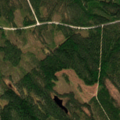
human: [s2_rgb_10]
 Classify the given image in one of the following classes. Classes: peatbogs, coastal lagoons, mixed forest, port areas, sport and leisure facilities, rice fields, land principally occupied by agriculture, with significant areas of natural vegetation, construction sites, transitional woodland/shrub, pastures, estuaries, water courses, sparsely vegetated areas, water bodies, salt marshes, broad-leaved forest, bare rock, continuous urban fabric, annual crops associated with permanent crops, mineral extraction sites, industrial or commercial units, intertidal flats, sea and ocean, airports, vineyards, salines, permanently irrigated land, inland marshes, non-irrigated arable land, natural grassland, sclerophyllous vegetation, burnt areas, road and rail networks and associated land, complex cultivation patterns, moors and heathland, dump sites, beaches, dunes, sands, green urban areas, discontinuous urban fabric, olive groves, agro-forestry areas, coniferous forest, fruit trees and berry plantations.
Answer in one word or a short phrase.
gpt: coniferous forest, transitional woodland/shrub